Question: I want to update firestore databases property 'profileImageUrl' with my uploaded pictures storage url ( storage code works fine, I can see the uploaded image with its own URL ) any ideas ?
'''
if let image = info[UIImagePickerController.InfoKey.editedImage] as? UIImage {
myImage = image
self.mainProfilePicImage.image = image
} // where I choose image
guard let imageData = self.mainProfilePicImage.image?.jpegData(compressionQuality: 0.4) else {
return
} // compressing to jpeg
let userID = Auth.auth().currentUser!.uid
let storageRef = Storage.storage().reference(forURL: "gs://xxxxxxx.appspot.com/") // my firebase storage
let storageProfileRef = storageRef.child("profile").child(userID)
let metadata = StorageMetadata()
metadata.contentType = "image/jpeg"
storageProfileRef.putData(imageData,metadata: metadata) { (storageMetadata, error) in
if error != nil {
print("error")
}
storageProfileRef.downloadURL(completion: {(url,error) in
if let metaImageUrl = url?.absoluteString { // downloading url from storage of picked image
print("meta image url: \(metaImageUrl)") // printing URL
let db = Firestore.firestore()
db.collection("users").document(userID).updateData([
"profileImageUrl": metaImageUrl,
]) { err in
if let err = err {
print("Error updating document: \(err)")
} else {
print("Document successfully updated")
}
}
}
})
}
'''

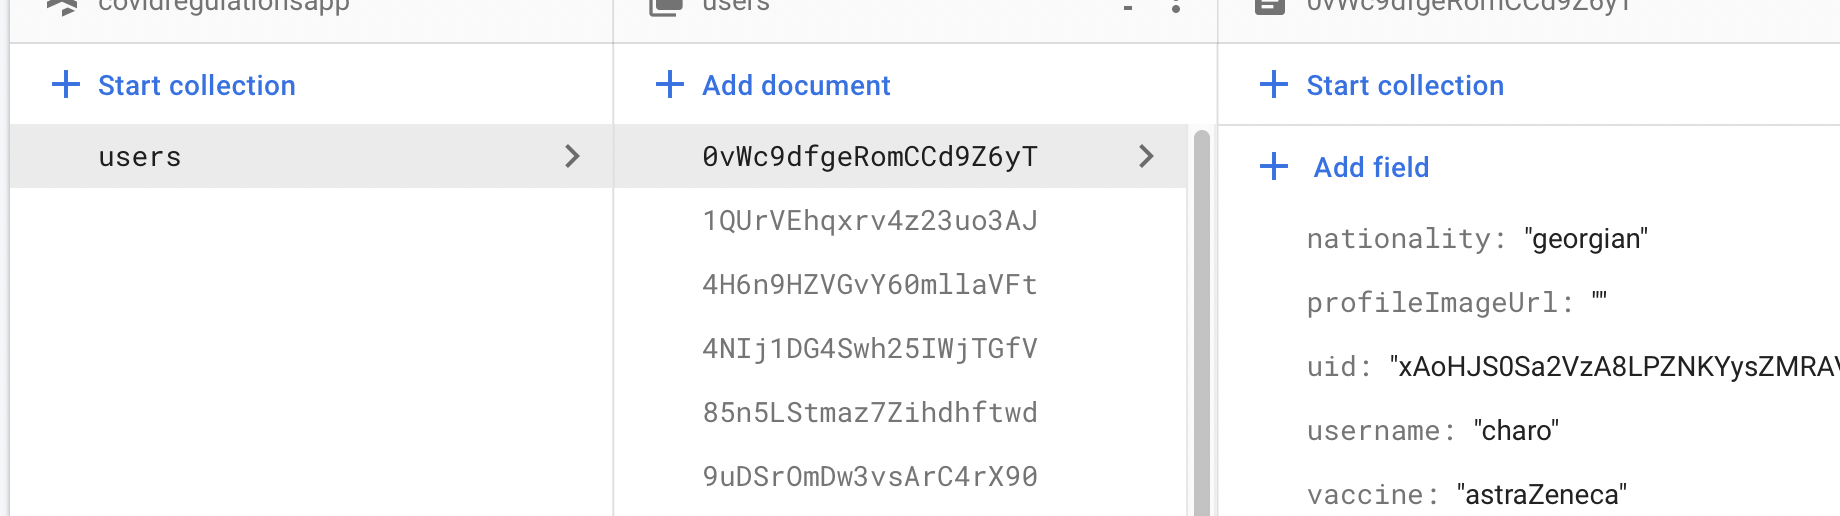
Answer: The main problem was in my 'db.collection("users").document(userID)' line, I found out that '"users"' document had different id, so I updated with code below:
'''
db.collection("users")
.whereField("uid", isEqualTo: userID)
.getDocuments() { (querySnapshot, err) in
if let err = err {
print("Couldnt update : \(err)")
} else {
let document = querySnapshot!.documents.first
document!.reference.updateData([
"profileImageUrl": url?.absoluteString
])
}
}
'''